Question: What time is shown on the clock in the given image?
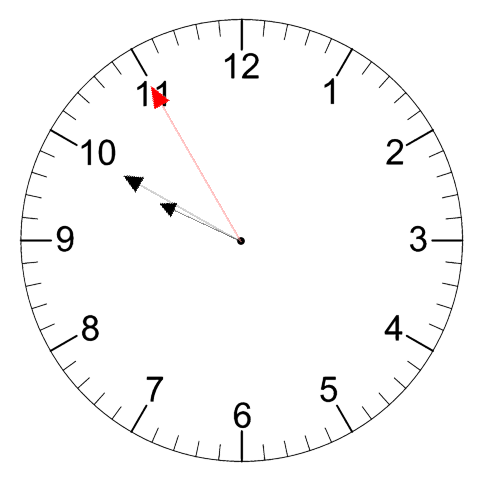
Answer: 09:49:55